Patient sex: M
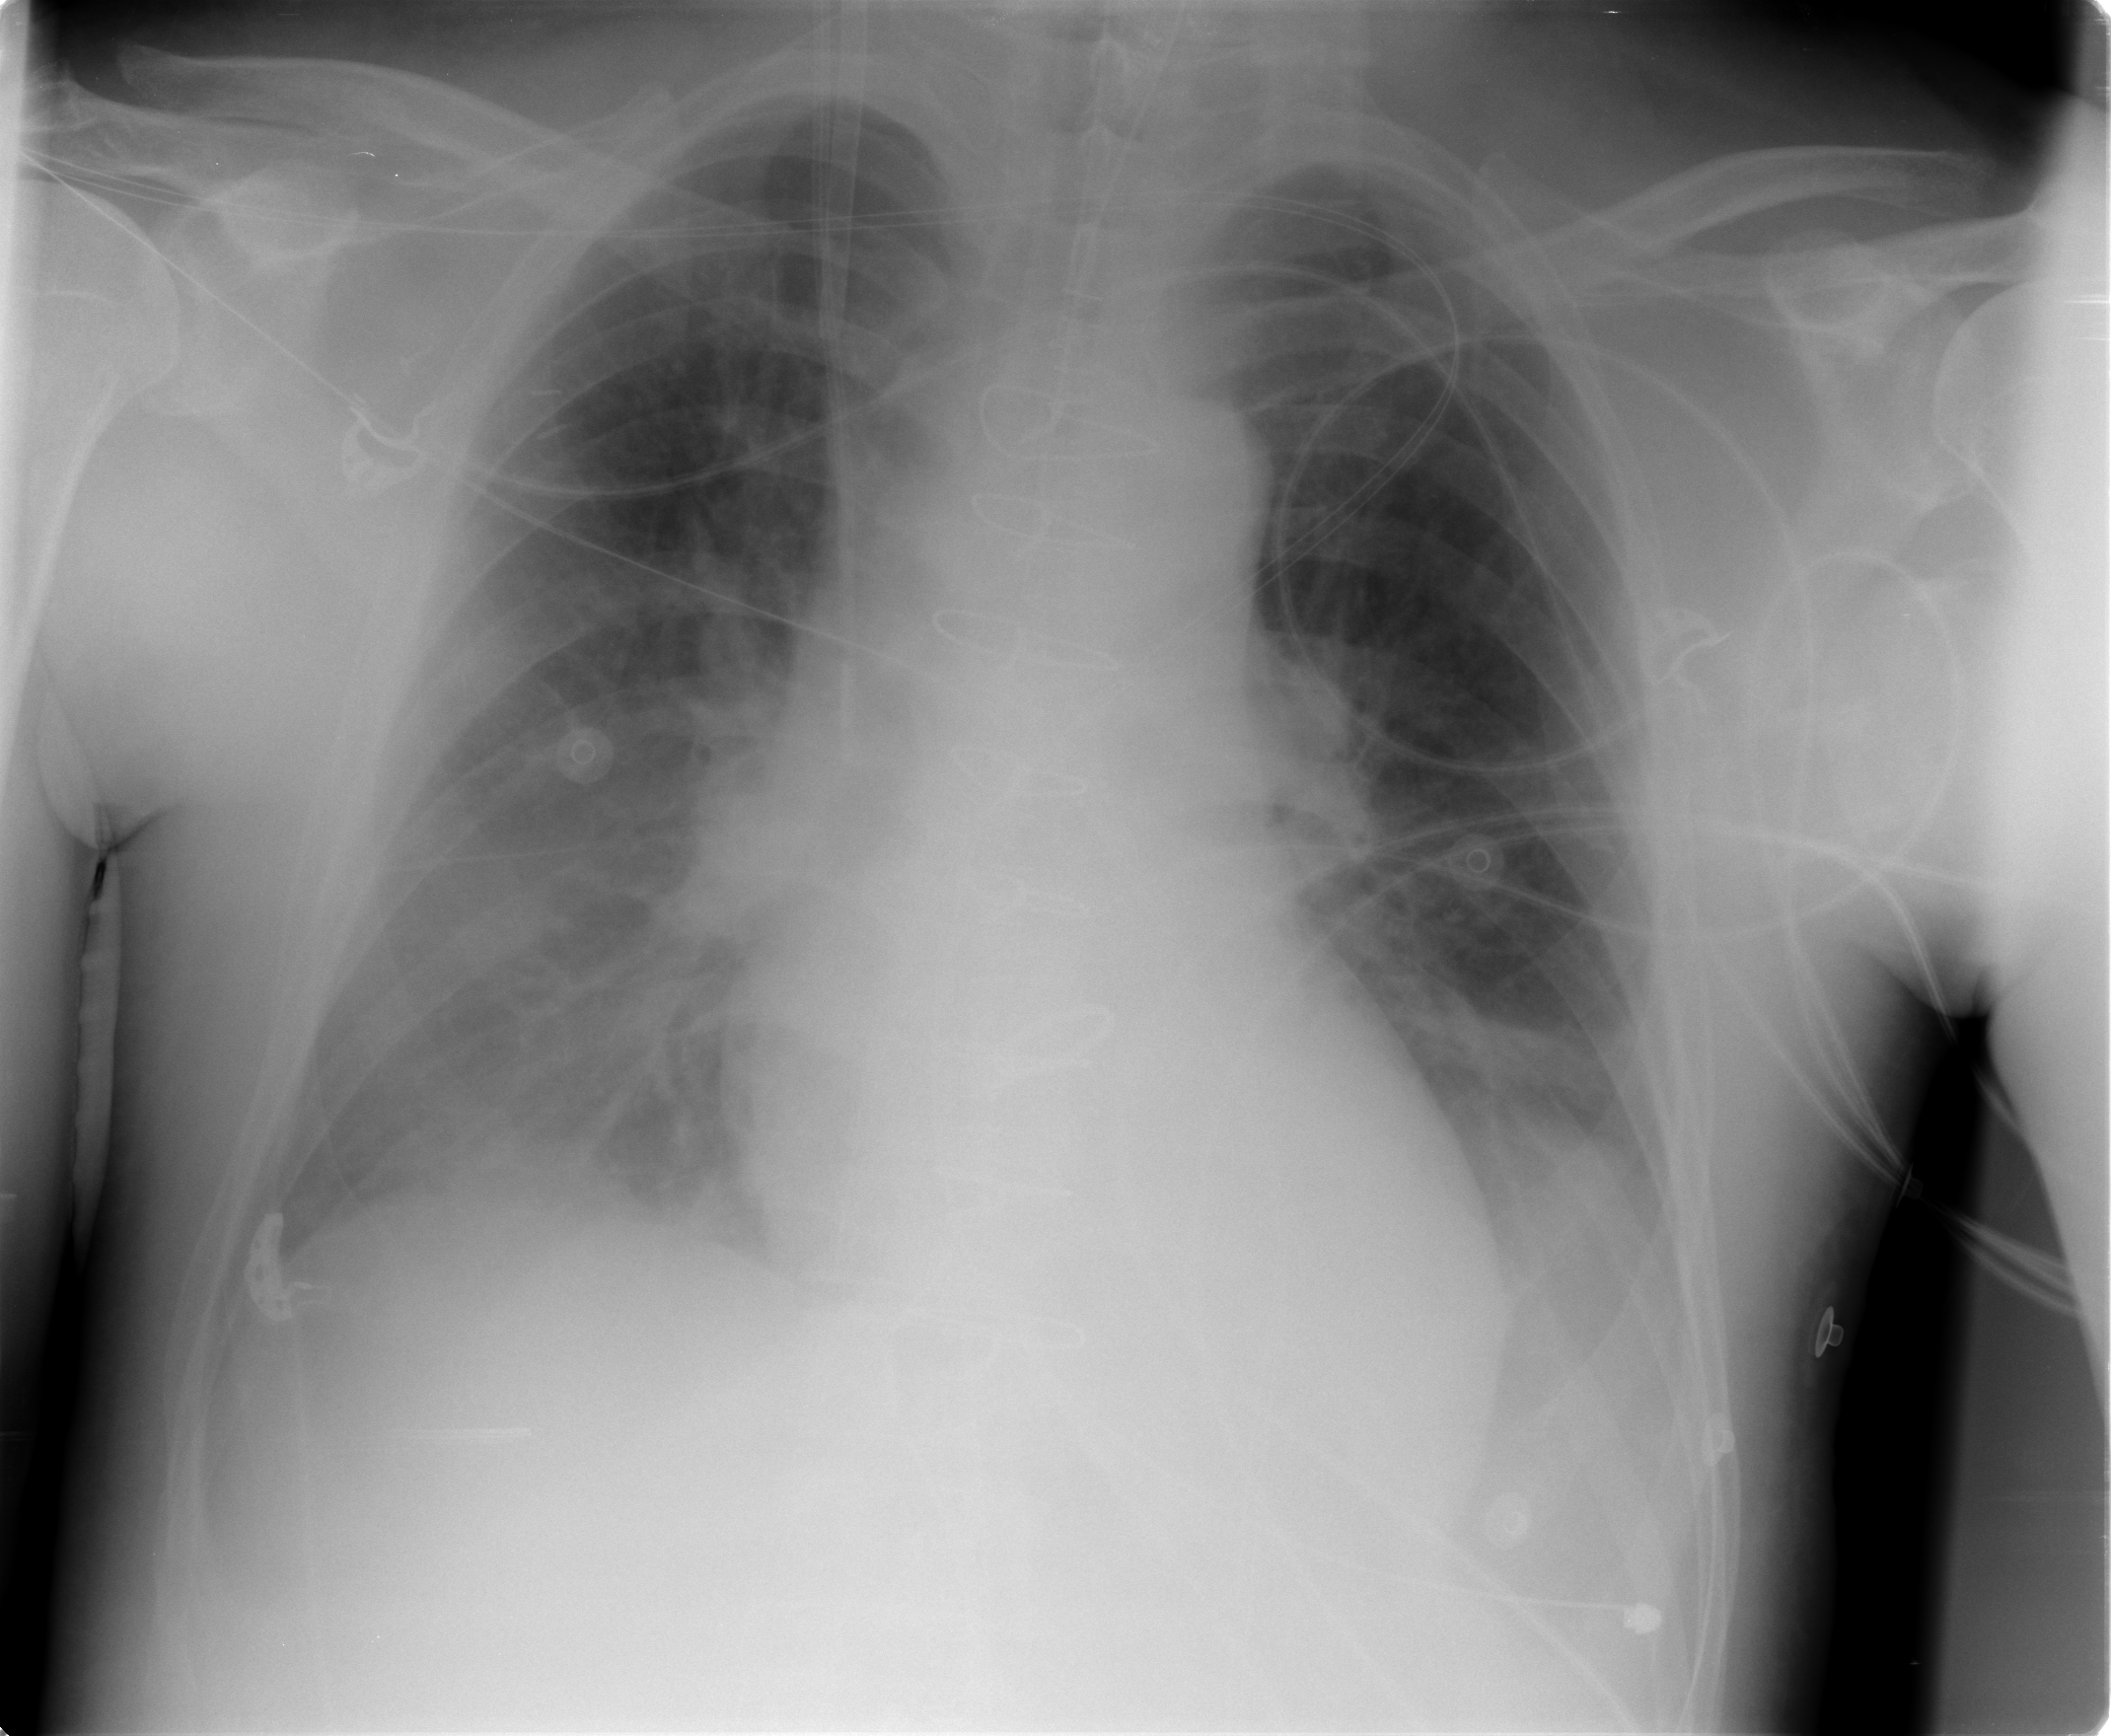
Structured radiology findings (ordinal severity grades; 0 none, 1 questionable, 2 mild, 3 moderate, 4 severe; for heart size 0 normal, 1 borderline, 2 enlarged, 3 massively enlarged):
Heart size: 0
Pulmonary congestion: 2
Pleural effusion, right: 2
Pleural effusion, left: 3
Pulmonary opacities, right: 1
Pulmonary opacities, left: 1
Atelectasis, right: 2
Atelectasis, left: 2